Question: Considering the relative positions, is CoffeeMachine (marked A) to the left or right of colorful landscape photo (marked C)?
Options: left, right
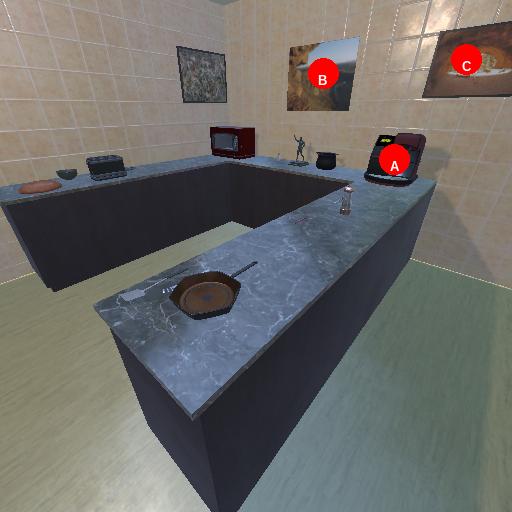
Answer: left